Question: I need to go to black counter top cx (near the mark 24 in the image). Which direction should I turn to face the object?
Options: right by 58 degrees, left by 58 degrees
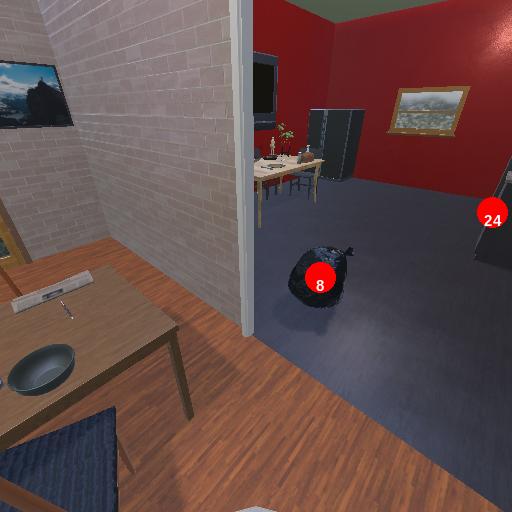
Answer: right by 58 degrees